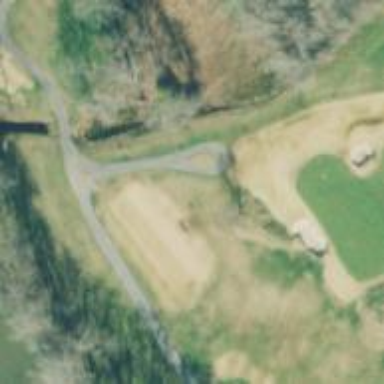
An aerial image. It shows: Path for golf carts.